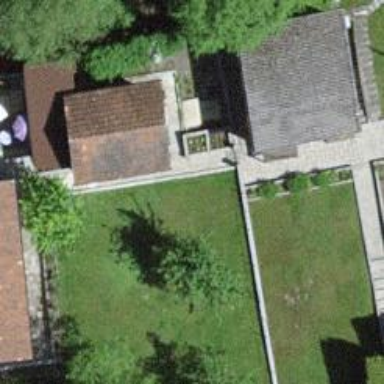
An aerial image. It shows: Barn.